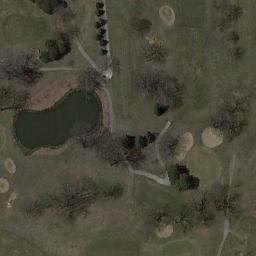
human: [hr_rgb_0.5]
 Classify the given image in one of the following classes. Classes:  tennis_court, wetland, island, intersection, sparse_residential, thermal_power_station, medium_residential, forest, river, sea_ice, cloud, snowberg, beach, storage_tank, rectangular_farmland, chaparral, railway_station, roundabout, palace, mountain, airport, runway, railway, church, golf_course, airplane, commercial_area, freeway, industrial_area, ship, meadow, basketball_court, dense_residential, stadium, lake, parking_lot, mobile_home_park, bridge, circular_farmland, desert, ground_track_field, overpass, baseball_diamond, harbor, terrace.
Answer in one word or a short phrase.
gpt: golf_course